Question: I frequently receive text lists in PDF format that are hierarchical (usually three levels deep). I would like to get these into HTML lists so that they can be styled with CSS and be made more presentable. Due to the volume of data, I am trying to automate the process with JavaScript.
## Example source data:
'''
First Level 1 list item
- First Level 2 list item, which is a subset of the first Level 1 list item.
- Second Level 2 list item, which is a subset of the first Level 1 list item.
♦️ First Level 3 list item, which is a subset of the second Level 2 list item.
Second Level 1 list item.
'''
## Example goal:
'''
<ul>
<li>First Level 1 list item</li>
<ul>
<li>First Level 2 list item, which is a subset of the first Level 1 list item.</li>
<li>Second Level 2 list item, which is a subset of the first Level 1 list item.
<ul>
<li>First Level 3 list item, which is a subset of the second Level 2 list item.</li>
</ul>
</li>
</ul>
<li>Second Level 1 list item.</li>
</ul>
'''
## Progress so far:
I've determined that I can match Level 1 list items with this regex: '/^.+$/gm'
And match Level 2 list items with this regex: '/^\u2013.+$/gm'
And Level 3 with this one: '/^♦️.+$/gm'
Or simply delimit of the list levels at once by combining those: 'string.match(/(^.+$)|(^\u2013.+$)|(^♦️.+$)/gm);'
Now knowing how to match the different types of items, I am trying to figure out how to sort them. Conceptually, if I have them all in one array (let's use simple color coding for the next example), then it should be possible to create a function that can identify the patterns and make a in the correct hierarchy, and then another function to output that content padded with HTML tags in their proper places.

Let's say that in the simplified example above we have just a string of three letters corresponding to the colors - , , .
So that might look like: 'rrgbrgbrgbbrggbr'
I've been experimenting and trying to get this kind of structure into a multidimensional array.
I believe one dimension below Level 3 will be needed to hold the actual text strings. And one dimension above Level 1 will be needed to encompass each whole list. So a structure like this:
'''
list
[
level1
[
level2
[
level3
[
string
["list item text"]
]
]
]
]
'''
Here's where I'm having some trouble figuring out how to sort all of this. Any help appreciated.
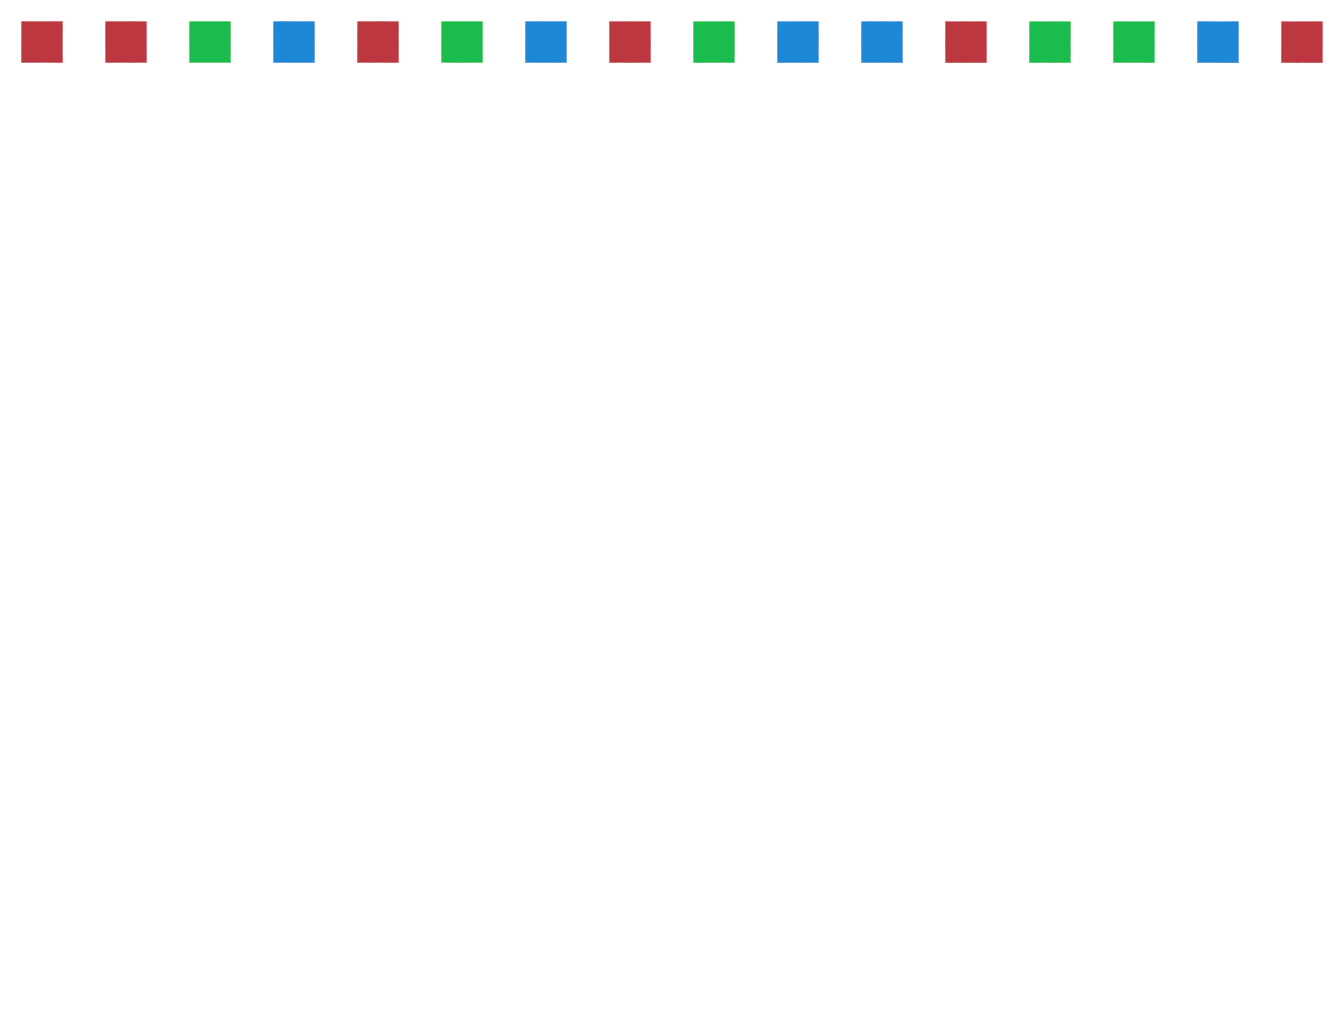
Answer: Regexp not needed.
'''
var log = console.log;
var data = 'First Level 1 list item
- First Level 2 list item, which is a subset of the first Level 1 list item.
- Second Level 2 list item, which is a subset of the first Level 1 list item.
♦️ First Level 3 list item, which is a subset of the second Level 2 list item.
Second Level 1 list item.';
//split text to array of string. One item per line
data = data.split("
");
var firstChar,prevFirstChar = "";
//our output struct
var struct = [];
var cursor = struct;
//we need only one token for return to first level
var lvl1Key = "";
var prevnode = {};
data.forEach(line=>{
//get token
firstChar = line.charAt(0);
let node = {
str : line.slice(1),
child : []
};
if (firstChar == lvl1Key) {
//return to root
cursor = struct;
} else if (firstChar != prevFirstChar) {
//move up if token change and it is not root token
cursor = prevnode.child;
}
cursor.push(node);
prevnode = node;
prevFirstChar = firstChar;
});
log(struct);
//Ok, we get struct, convert this to html
//offset for formating
const offsetSize = 2;
//recursive function node - array of { str : "string", childs : [nodes]}
var toHtml = function(node, offset = "") {
var ret = offset + "<ul>
";
offset += " ".repeat(offsetSize);
node.forEach(rec=>{
ret += offset + "<li>" + rec.str + "</li>
";
//if array not empty add html for childs
if (rec.child.length) {
ret += toHtml(rec.child, offset + " ".repeat(offsetSize));
}
});
offset = offset.slice(offsetSize);
ret += offset + "</ul>
";
return ret;
}
log(toHtml(struct));
'''